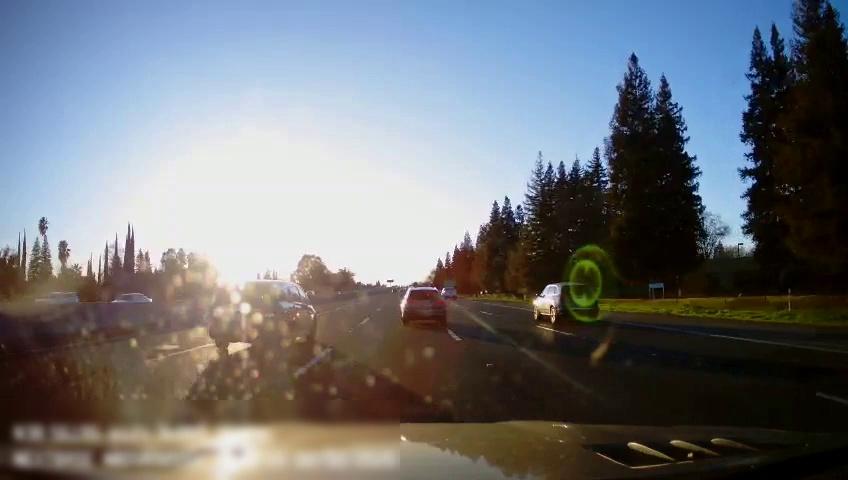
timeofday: Day
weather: Sunny
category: Drivable Space
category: Vehicles | SUV
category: Vehicles | Car
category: Vehicles | Truck
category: Vehicles | SUV
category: Vehicles | Car
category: Vehicles | SUV
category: Lanes | Alternate Lane
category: Lanes | Alternate Lane
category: Lanes | Current Lane
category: Lanes | Current Lane
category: Lanes | Alternate Lane
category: Lanes | Alternate Lane
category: Traffic | Signs